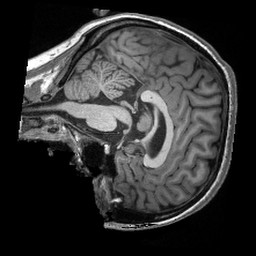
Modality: T1w
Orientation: sagittal